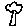
Label: tree